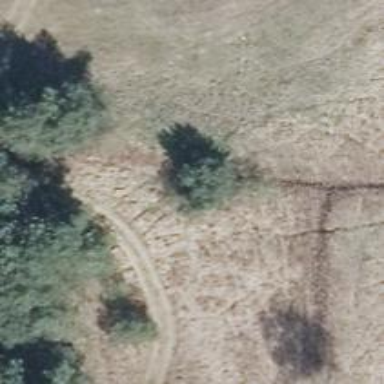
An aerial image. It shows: Row of trees in natural setting.